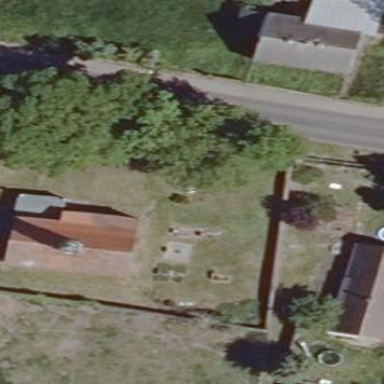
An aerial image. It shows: Cemetery.